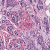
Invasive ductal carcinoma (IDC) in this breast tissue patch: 1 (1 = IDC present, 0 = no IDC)